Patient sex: M
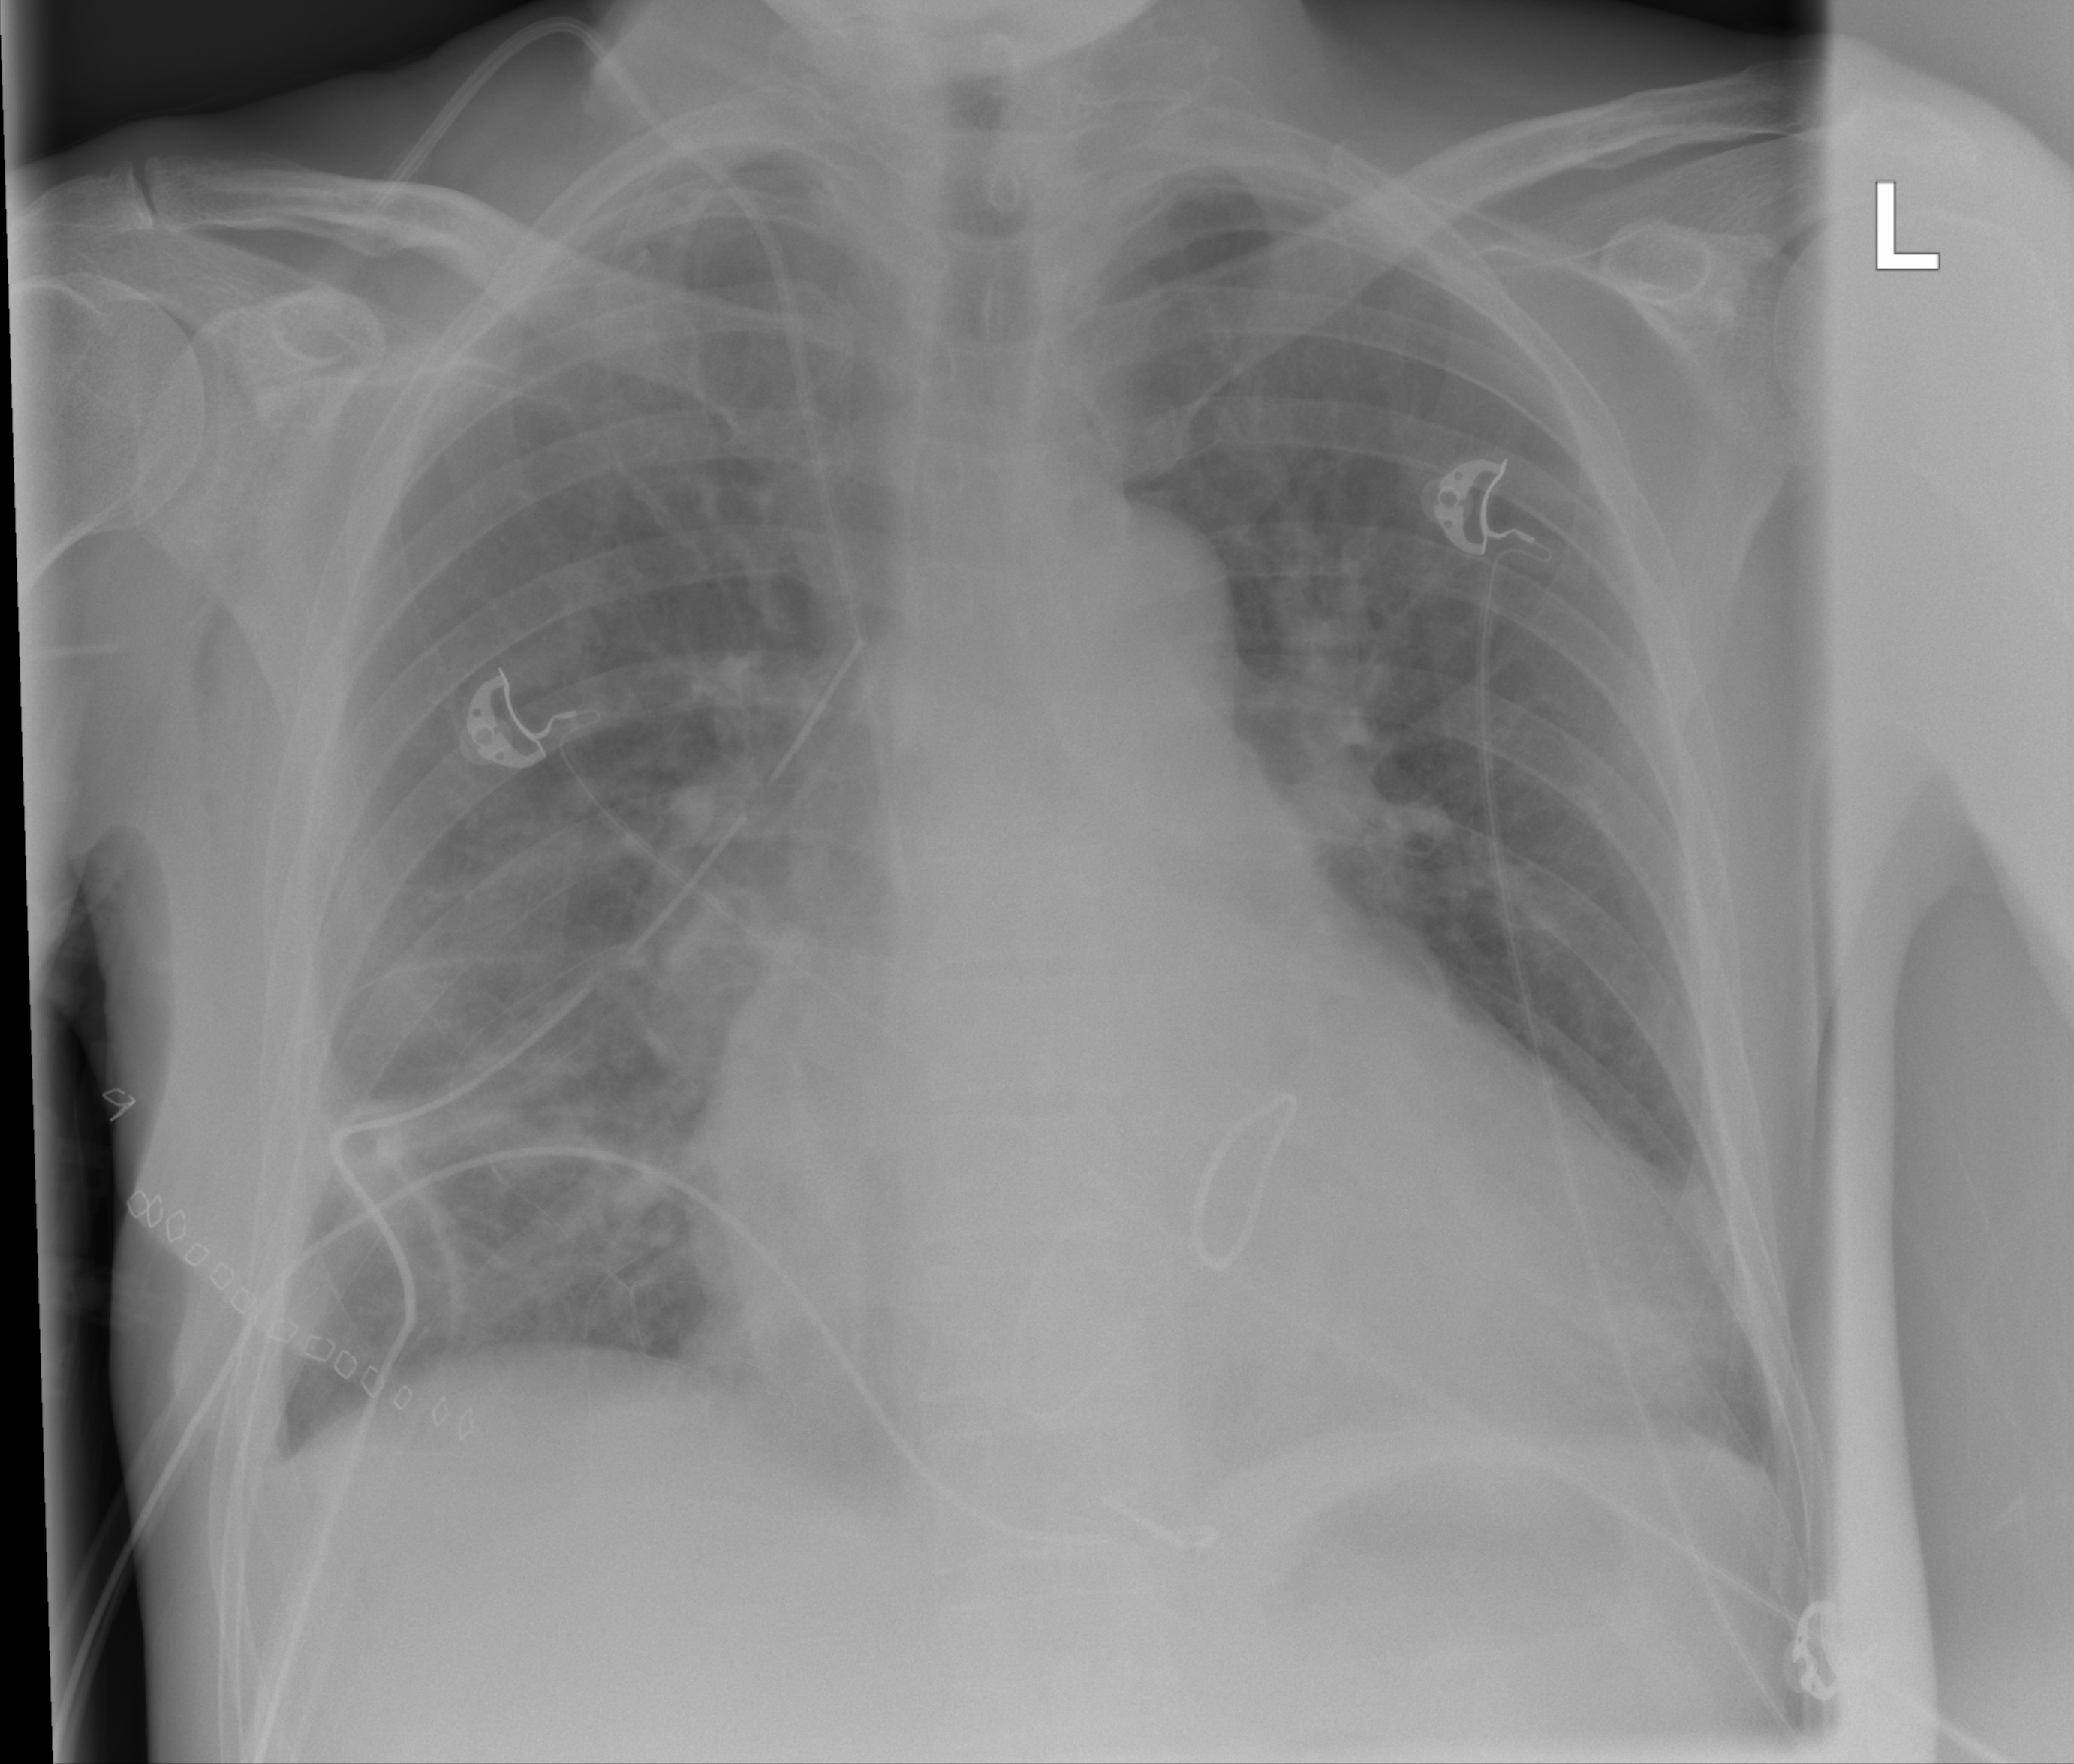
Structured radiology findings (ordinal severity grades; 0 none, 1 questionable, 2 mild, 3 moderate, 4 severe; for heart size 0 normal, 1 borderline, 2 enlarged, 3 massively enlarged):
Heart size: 2
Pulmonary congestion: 1
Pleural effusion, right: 1
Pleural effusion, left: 0
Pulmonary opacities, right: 0
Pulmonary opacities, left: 0
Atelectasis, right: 2
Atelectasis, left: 2